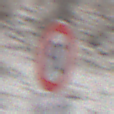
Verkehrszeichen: Geschwindigkeit90
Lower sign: LaengeEinerStrecke6
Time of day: Midday
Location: Outdoor (Nature)
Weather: Overcast
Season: Winter
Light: Natural